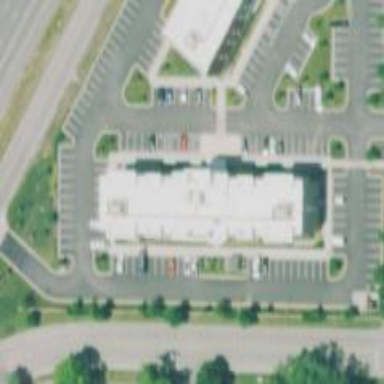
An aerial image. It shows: Parking space.